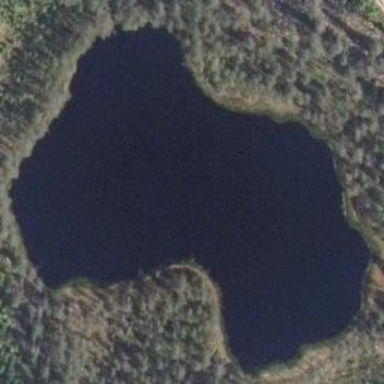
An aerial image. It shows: Serene lake.